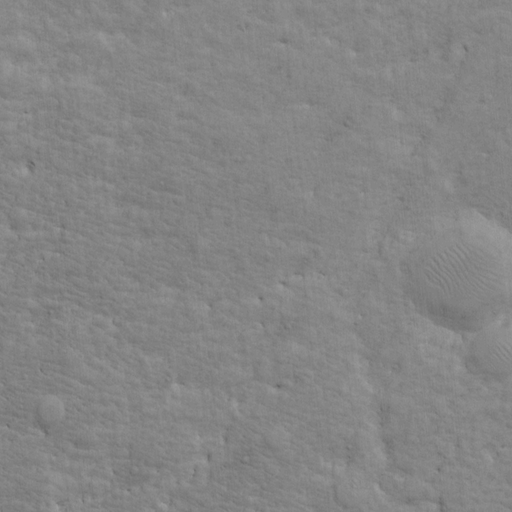
Classes present: Background